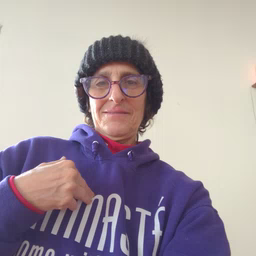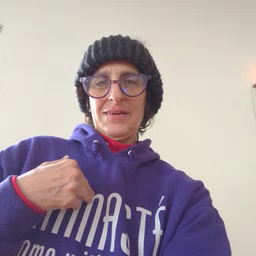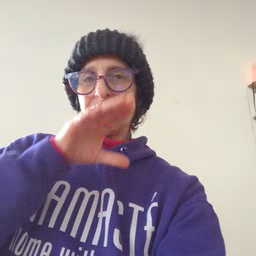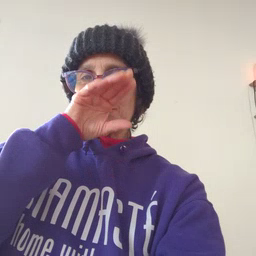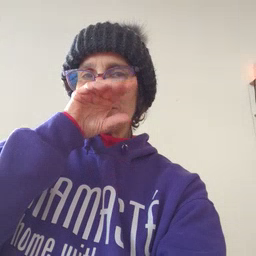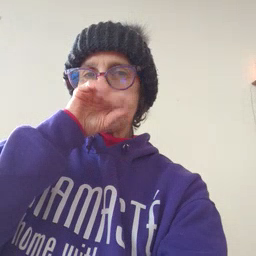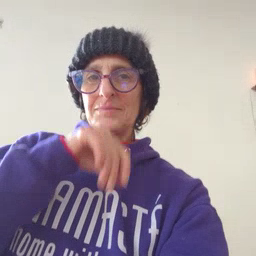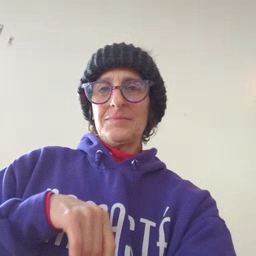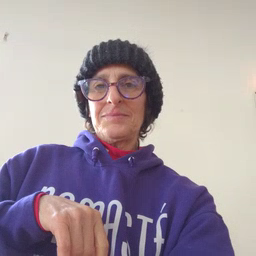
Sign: goose